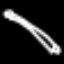
Label: pencil